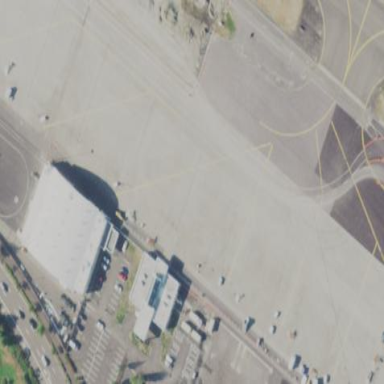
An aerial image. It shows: Paved apron at the airport.